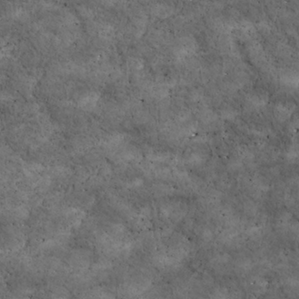
Label: non_frost